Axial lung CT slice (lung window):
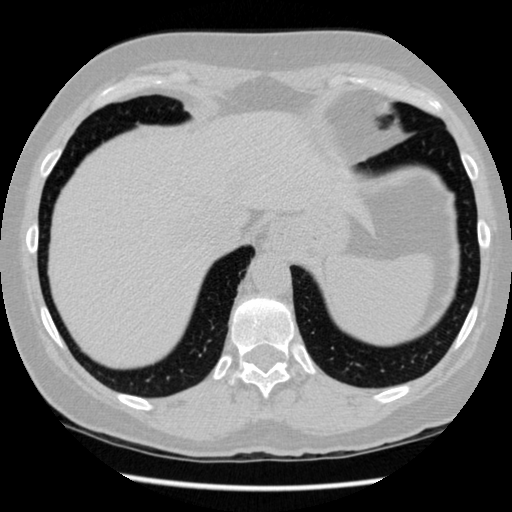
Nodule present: no